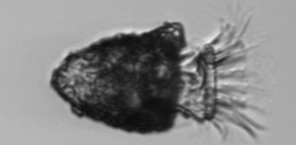
Label: Stenosemella_pacifica